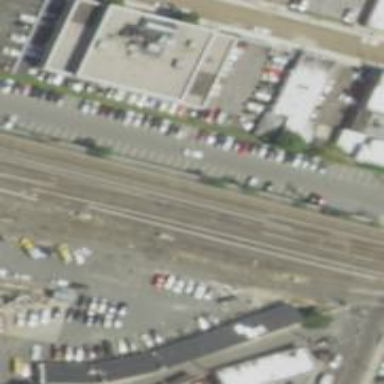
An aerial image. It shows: Electrified railway with rail tracks.